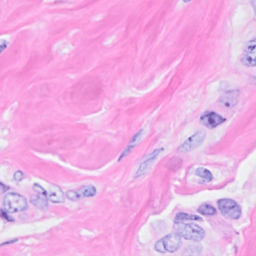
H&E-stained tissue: Breast